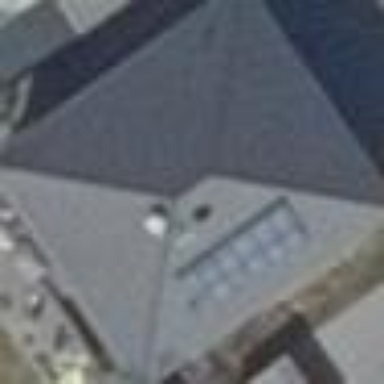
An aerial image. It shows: Detached building with hipped roof in grey color. The roof is oriented along the building.